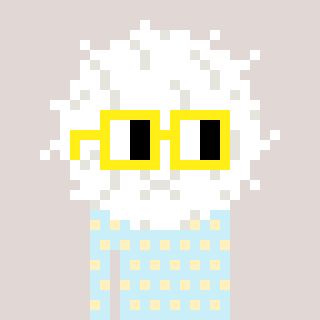
a pixel art character with square yellow glasses, a cottonball-shaped head and a cold-colored body on a warm background